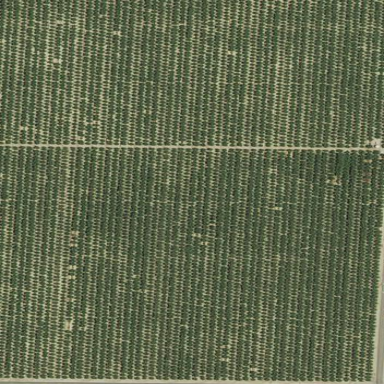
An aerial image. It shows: Orchard filled with almond trees.